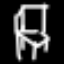
Label: chair